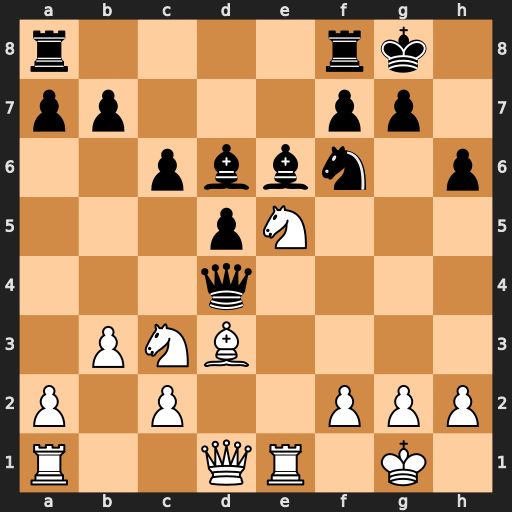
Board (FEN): r4rk1/pp3pp1/2pbbn1p/3pN3/3q4/1PNB4/P1P2PPP/R2QR1K1
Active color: w
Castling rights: -
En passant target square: -
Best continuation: Bh7+ Nxh7 Qxd4